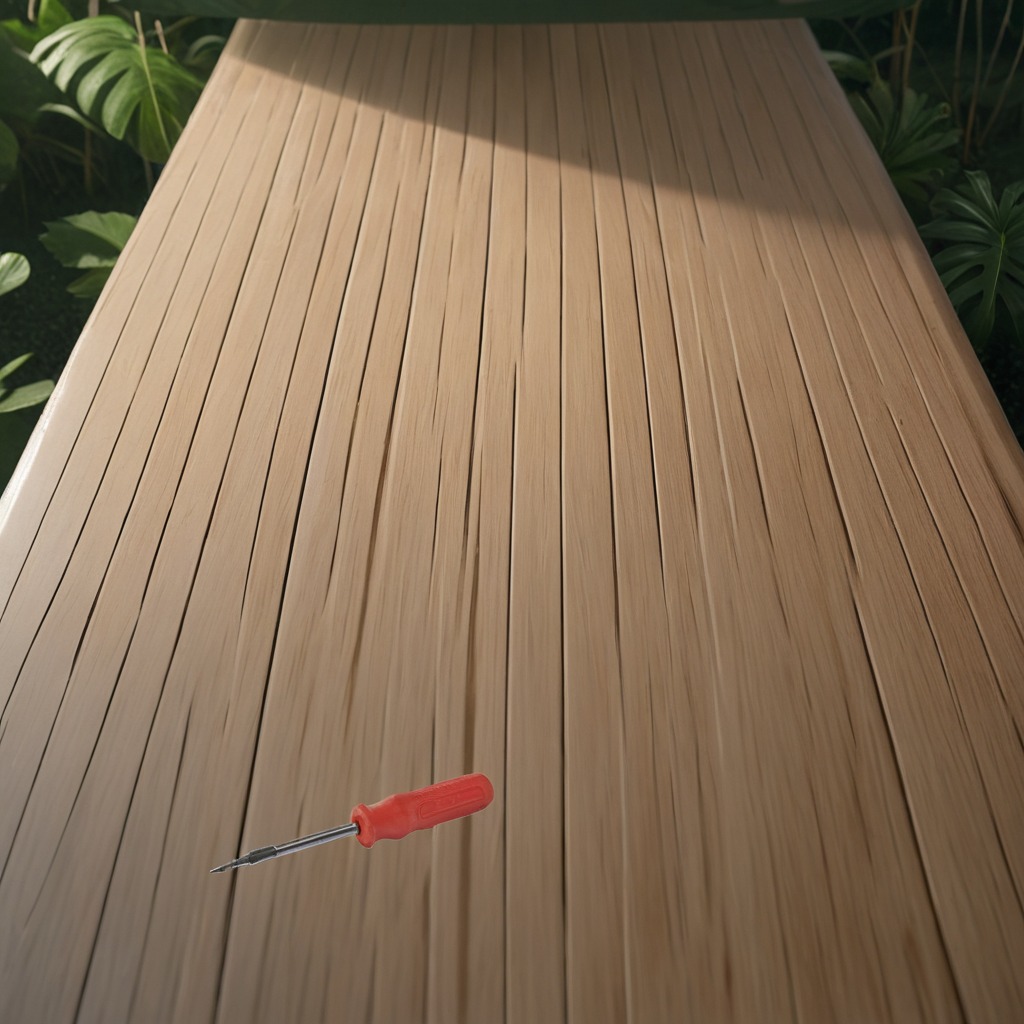
A screwdriver lies on a clean wooden table inside a jungle field workshop tent humid ambient light worn but